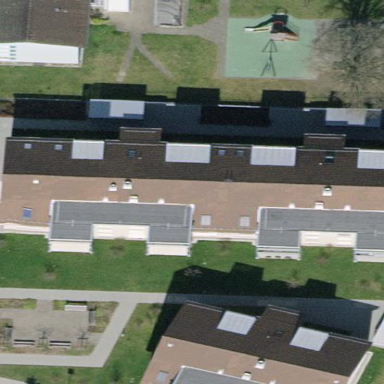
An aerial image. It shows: Gabled roof apartment building with tile roofing.